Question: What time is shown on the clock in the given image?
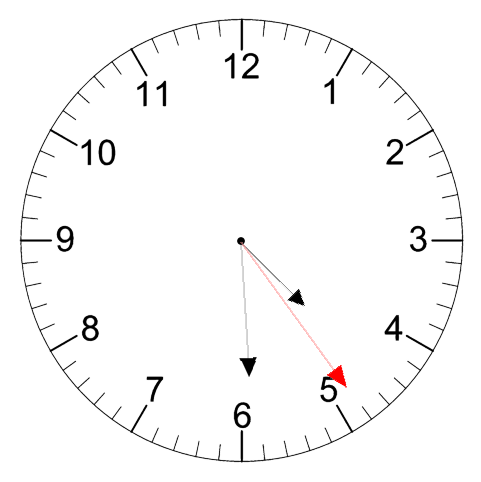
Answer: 04:29:24